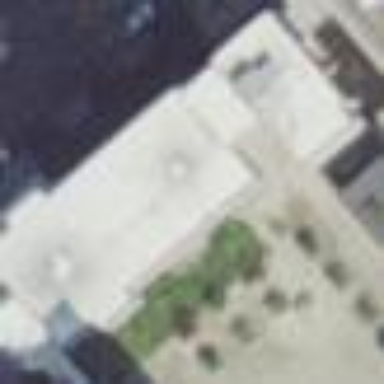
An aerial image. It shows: Part of building.